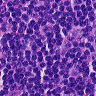
Metastatic tissue present: no